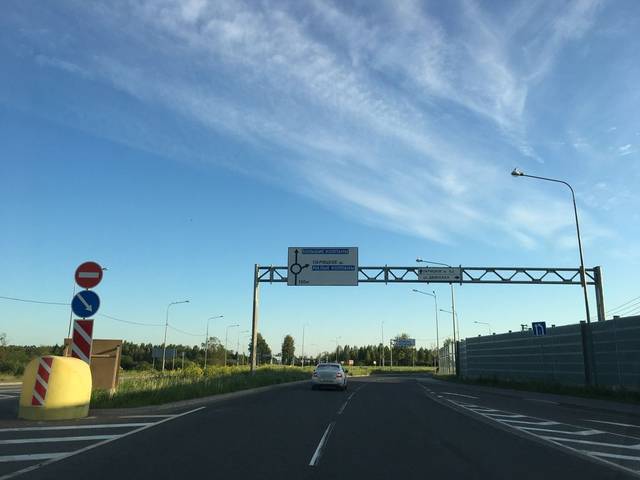
Region: Russia
Coordinates: 59.542, 30.091